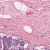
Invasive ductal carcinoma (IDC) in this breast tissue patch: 1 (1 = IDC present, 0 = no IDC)